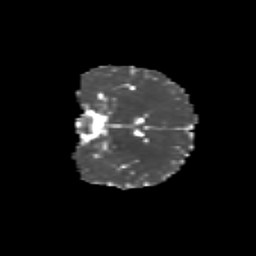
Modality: MD
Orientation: coronal
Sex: female
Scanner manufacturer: siemens
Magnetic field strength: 3 T
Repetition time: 5 s
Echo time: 0.071 s